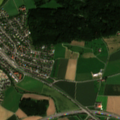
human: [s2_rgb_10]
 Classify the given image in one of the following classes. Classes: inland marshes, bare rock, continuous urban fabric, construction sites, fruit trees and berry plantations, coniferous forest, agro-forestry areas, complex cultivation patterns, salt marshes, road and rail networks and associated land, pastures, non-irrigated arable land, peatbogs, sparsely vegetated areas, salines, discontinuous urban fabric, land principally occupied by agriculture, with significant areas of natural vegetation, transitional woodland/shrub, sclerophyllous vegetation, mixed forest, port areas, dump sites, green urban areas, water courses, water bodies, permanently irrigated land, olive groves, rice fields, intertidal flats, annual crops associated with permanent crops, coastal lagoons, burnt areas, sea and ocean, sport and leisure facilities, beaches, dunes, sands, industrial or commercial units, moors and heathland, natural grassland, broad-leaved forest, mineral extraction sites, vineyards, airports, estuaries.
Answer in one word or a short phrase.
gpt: discontinuous urban fabric, non-irrigated arable land, coniferous forest